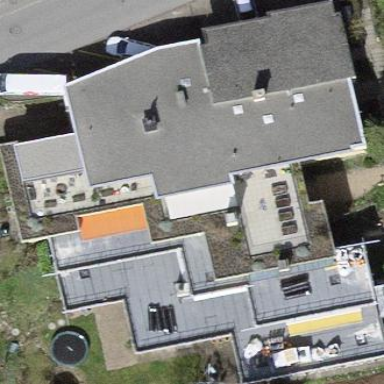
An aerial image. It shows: Terrace building.